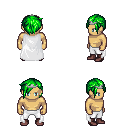
a pixel art fantasy rpg character, male body template, human, tanned skin, white cape, white pants, green pixie cut hairstyle, silver tiara, maroon shoes, four views (front, back, left, right), 2x2 character sprite sheet, small pixel art, hard edges, no anti-aliasing